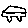
Label: car